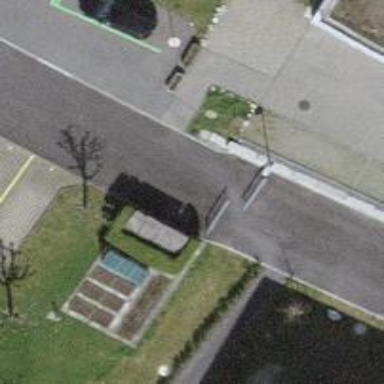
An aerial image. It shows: Block barrier.